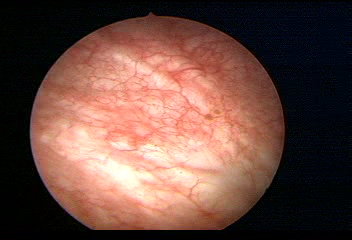
Modality: WLC
Class: Normal mucosa
Bladder cancer association: No